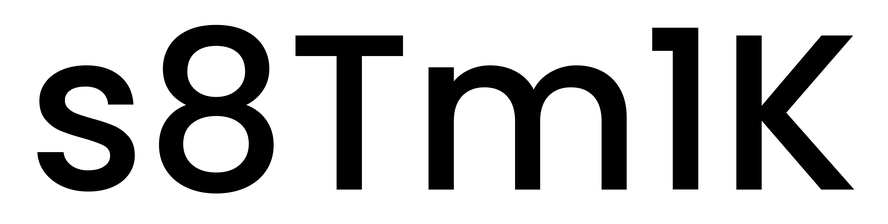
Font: Poppins-Medium